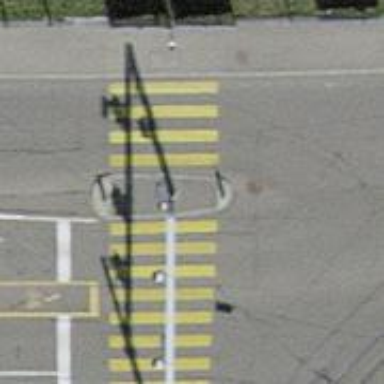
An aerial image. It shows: Kerb barrier.